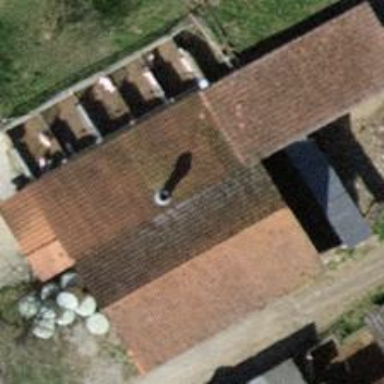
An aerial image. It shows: Gabled roof on farm auxiliary building.